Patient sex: M
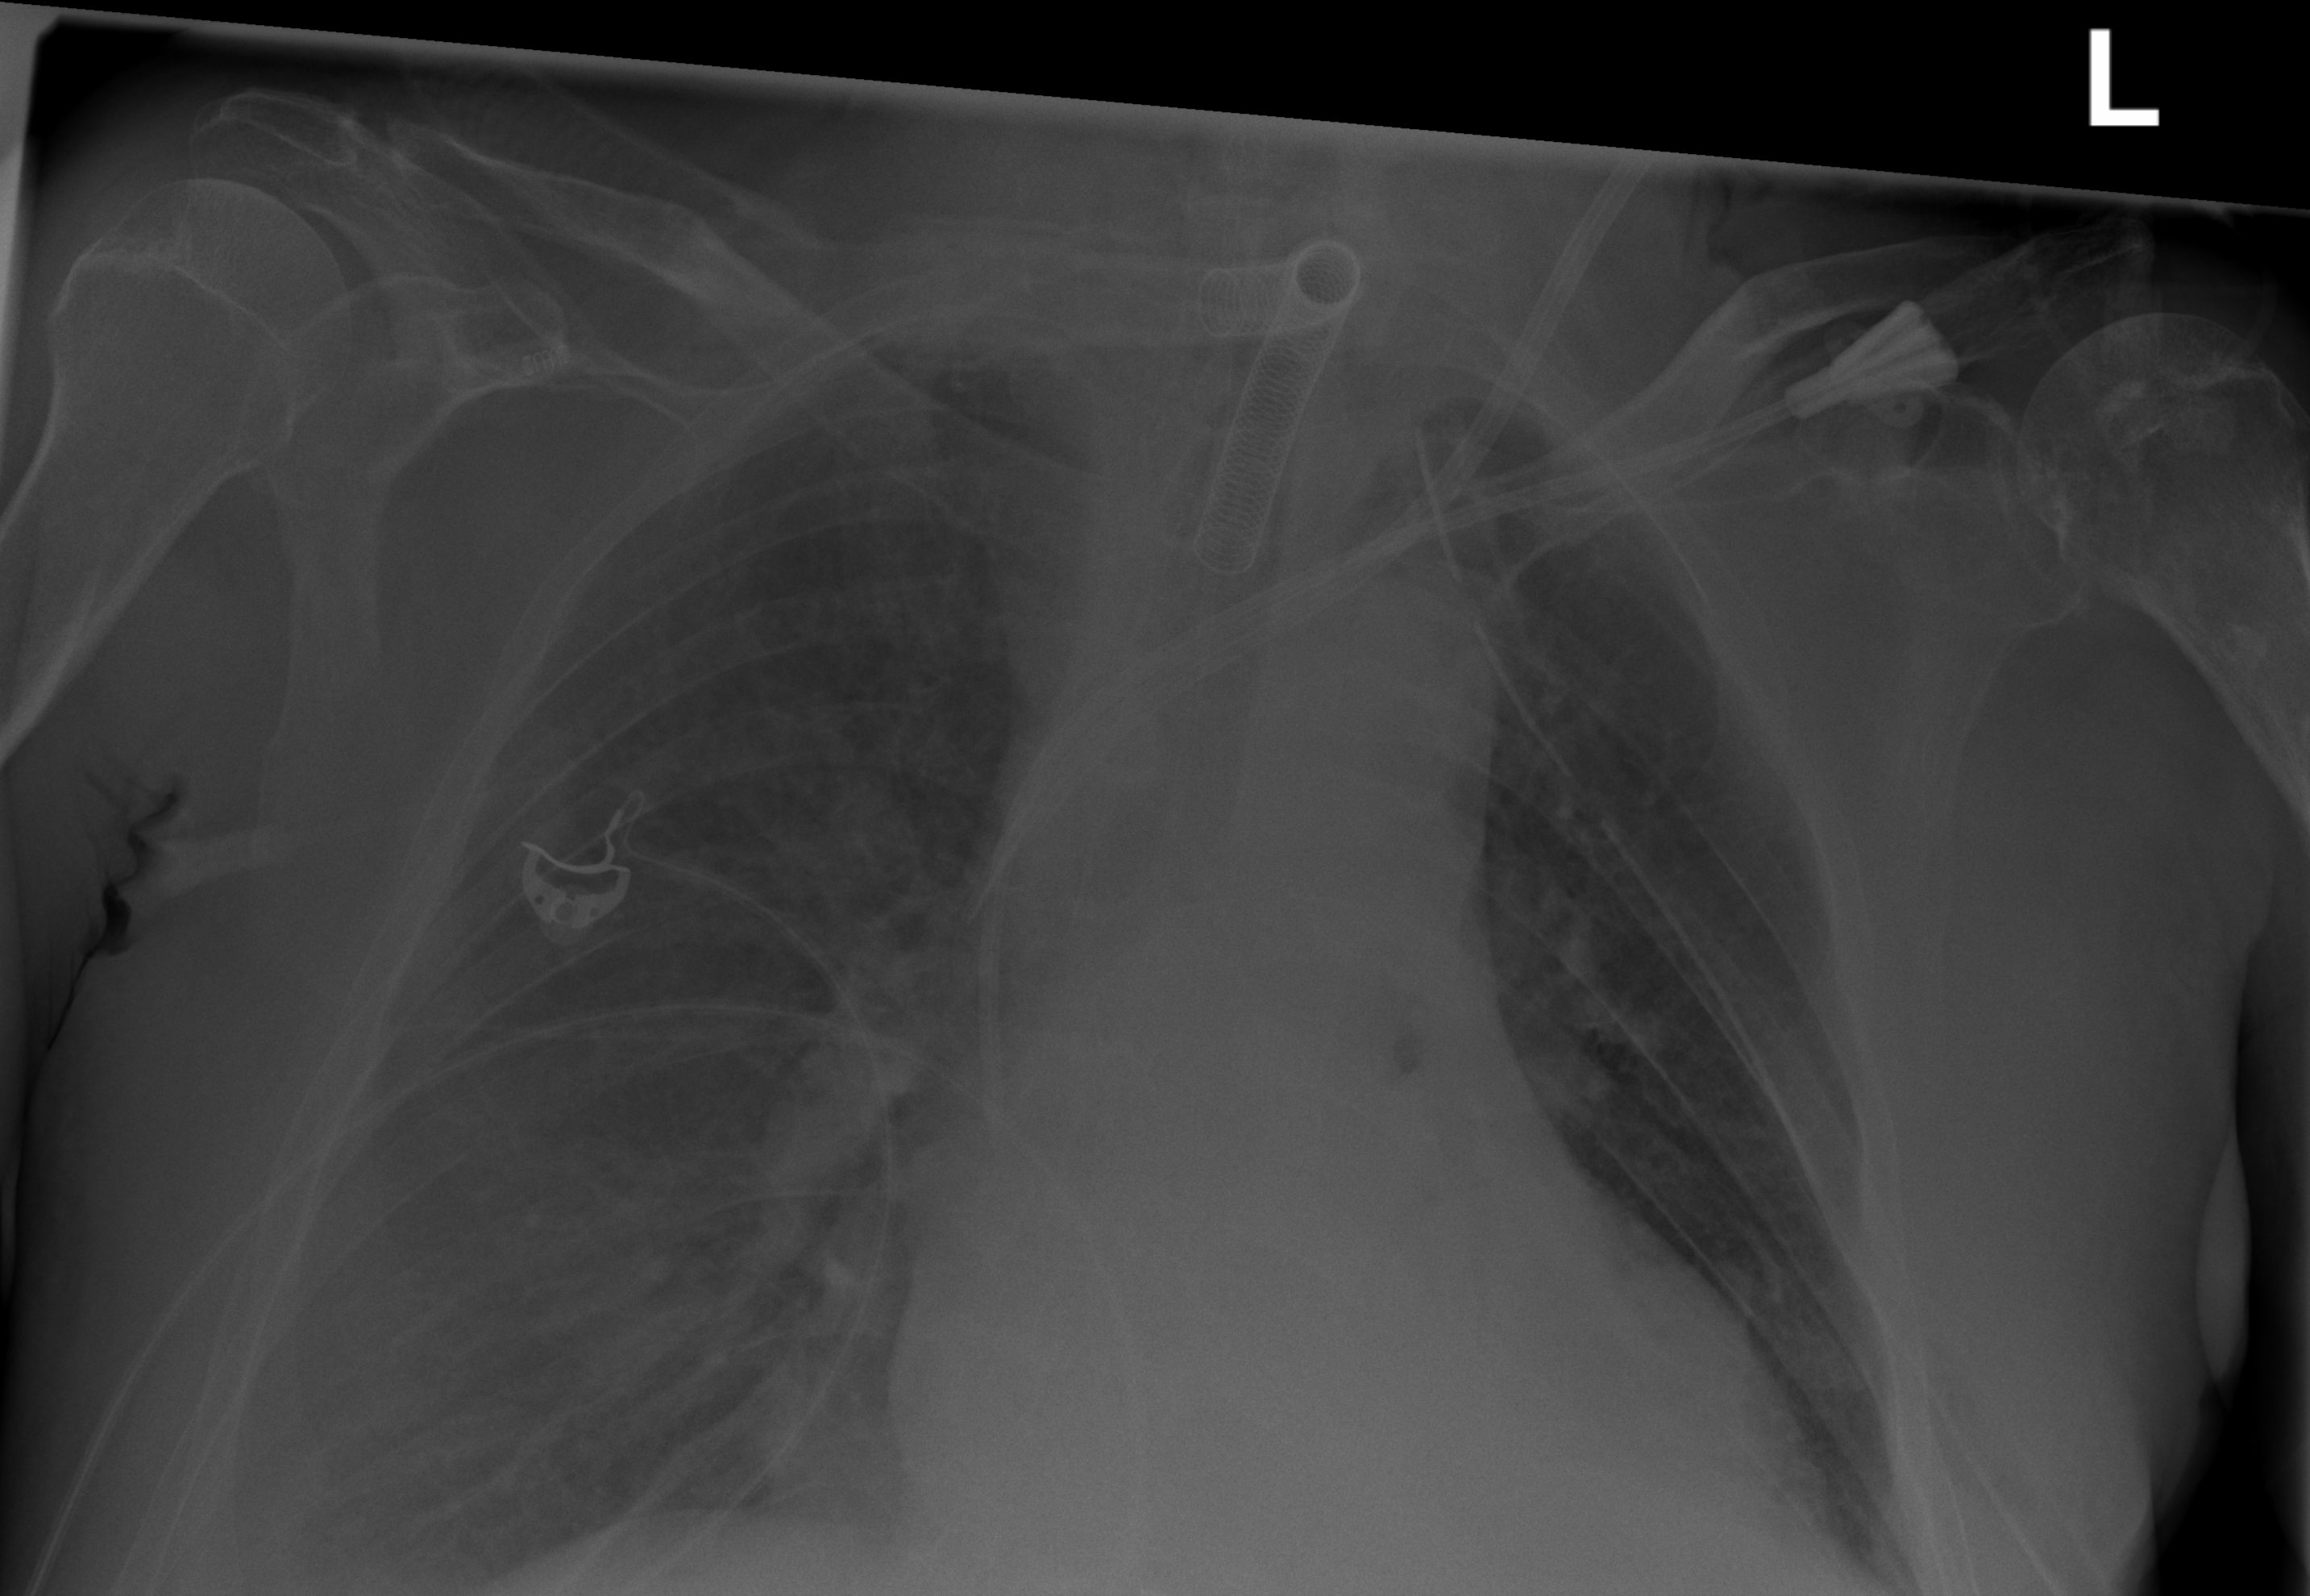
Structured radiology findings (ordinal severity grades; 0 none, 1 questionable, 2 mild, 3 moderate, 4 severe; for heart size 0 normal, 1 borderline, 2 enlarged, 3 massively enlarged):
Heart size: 1
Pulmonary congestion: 2
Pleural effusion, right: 2
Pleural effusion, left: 2
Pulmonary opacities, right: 0
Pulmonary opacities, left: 0
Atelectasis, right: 2
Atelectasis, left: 2